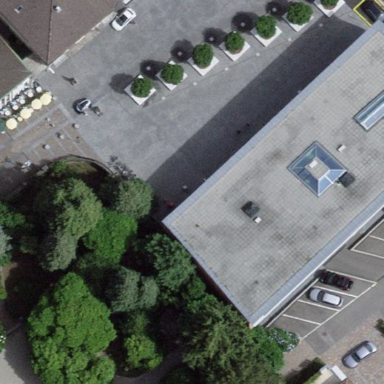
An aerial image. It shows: Square with sett surface.